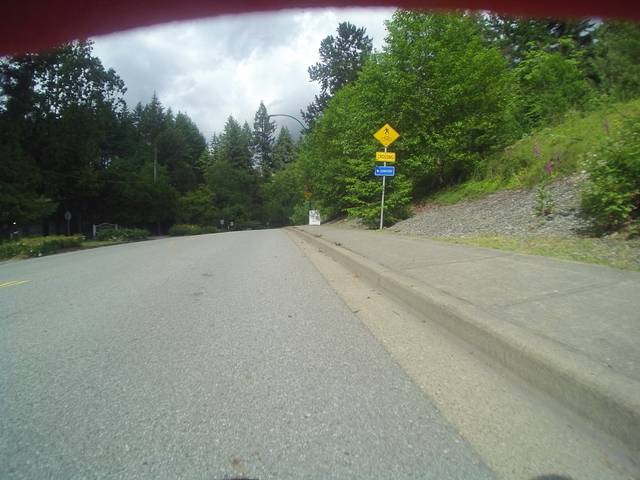
Region: Canada
Coordinates: 49.32, -123.022